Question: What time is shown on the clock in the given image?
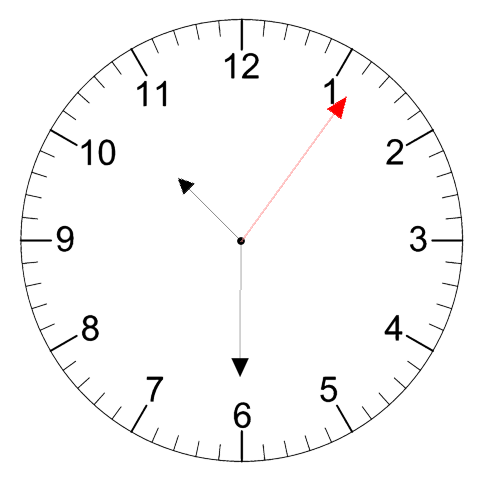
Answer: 10:30:06